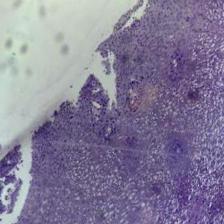
Diagnosis: OSCC